Question: I have a list of Questions displayed on a page, each Question has four Options to select from of which one is the answer.
Each Question has an "Update Options" link, so there are 10 Questions and there will be 10 Update Options buttons corresponding to each Question.
Once the user clicks on a particular "Update Question" button, I am able to update in the database through AngularJS two-way binding.
The issue I am facing is that I want to show a text block with "Successfully Updated" on top of the "Updated Question", but I am not able to do this.
Here is a <URL>.
'''
<div ng-app>
<div ng-controller="questionsController">
<div class="question row panel panel-default" data-ng-repeat="i in data">
<div class="q-details panel-body">
<div class="q-d-header row">
<h4 class="col-md-4">{{ i.QuestionDescription }}</h4>
<div class="q-actions">
<a href="javascript:void(0);" ng-click="updateQuestion($index);">Update Options</a>
</div>
</div>
<div class="option">
<div ng-show="updateQuestionMessage{{i.Id}}" class="message">saved</div>
<ul class="o-content">
<li class="o-description" data-ng-repeat="o in i.Options">
<div class="o-d-text">{{ o.OptionDescription }}</div>
<div class="o-d-option">
&nbsp;&nbsp;&nbsp;&nbsp;&nbsp;&nbsp;Is Right Answer:
<input type="radio" name="optionSelected{{o.Id}}" ng-model="o.IsAnswer" ng-value="true" />Yes
<input type="radio" name="optionSelected{{o.Id}}" ng-model="o.IsAnswer" ng-value="false" />No
</div>
</li>
</ul>
</div>
</div>
<br/><br/>
</div>
</div>
</div>
'''
'''
function questionsController($scope) {
$scope.message = {};
$scope.data = [
{
"QuestionDescription":"whats capital of Austrlia",
"Id":1,
"Options":[{'Id':1, 'OptionDescription':'Vic', 'IsAnswer':false},
{'Id':2, 'OptionDescription':'Canberra', 'IsAnswer':true},
{'Id':3, 'OptionDescription':'Sydney', 'IsAnswer':false},
{'Id':4, 'OptionDescription':'Brisbane', 'IsAnswer':false}]
},
{
"QuestionDescription":"whats capital of America",
"Id":1,
"Options":[{'Id':5, 'OptionDescription':'New York', 'IsAnswer':false},
{'Id':6, 'OptionDescription':'Washington', 'IsAnswer':true},
{'Id':7, 'OptionDescription':'Houston', 'IsAnswer':false},
{'Id':8, 'OptionDescription':'California', 'IsAnswer':false}]
}]
// update existing question
$scope.updateQuestion = function (index) {
$scope.updateQuestionMessage1 = true;
$scope.message = "Options have been saved!";
};
};
'''

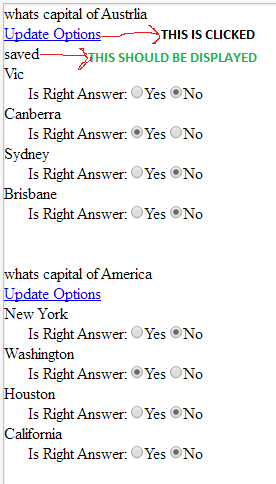
Answer: View change:
'''
<div ng-show="i.Answered" class="message">saved</div>
'''
Controller change:
'''
$scope.updateQuestion = function (index) {
$scope.data[index].Answered = true;
$scope.message = "Options have been saved!";
};
'''
<URL>